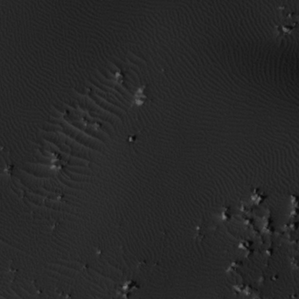
Label: non_frost